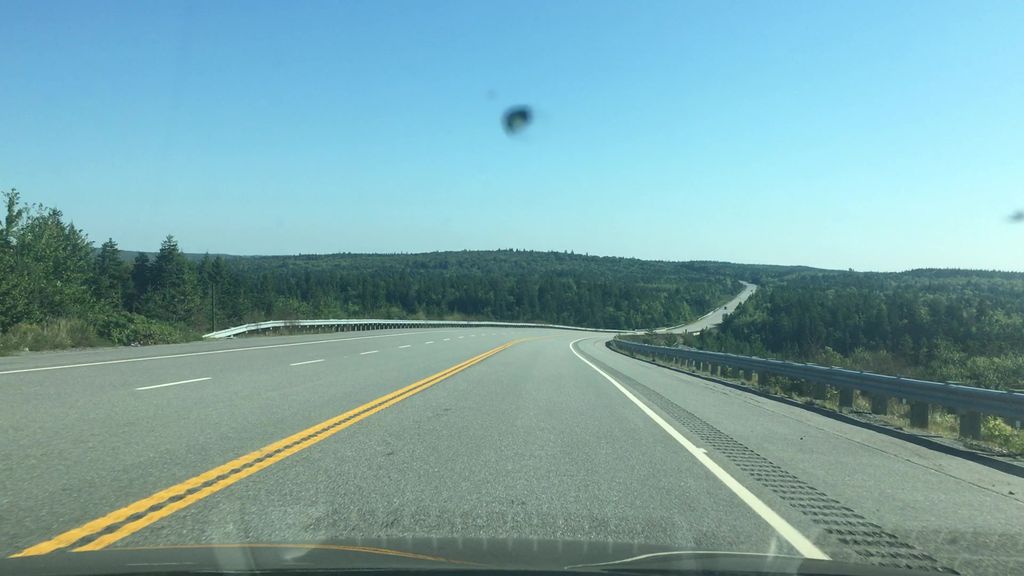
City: halifax